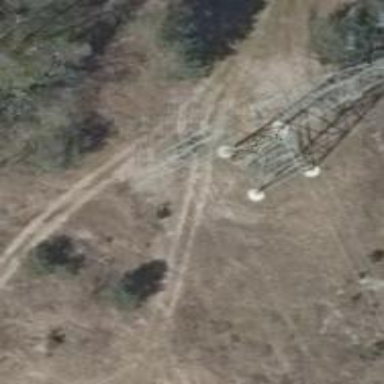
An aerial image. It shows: Power line with three cables.